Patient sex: F
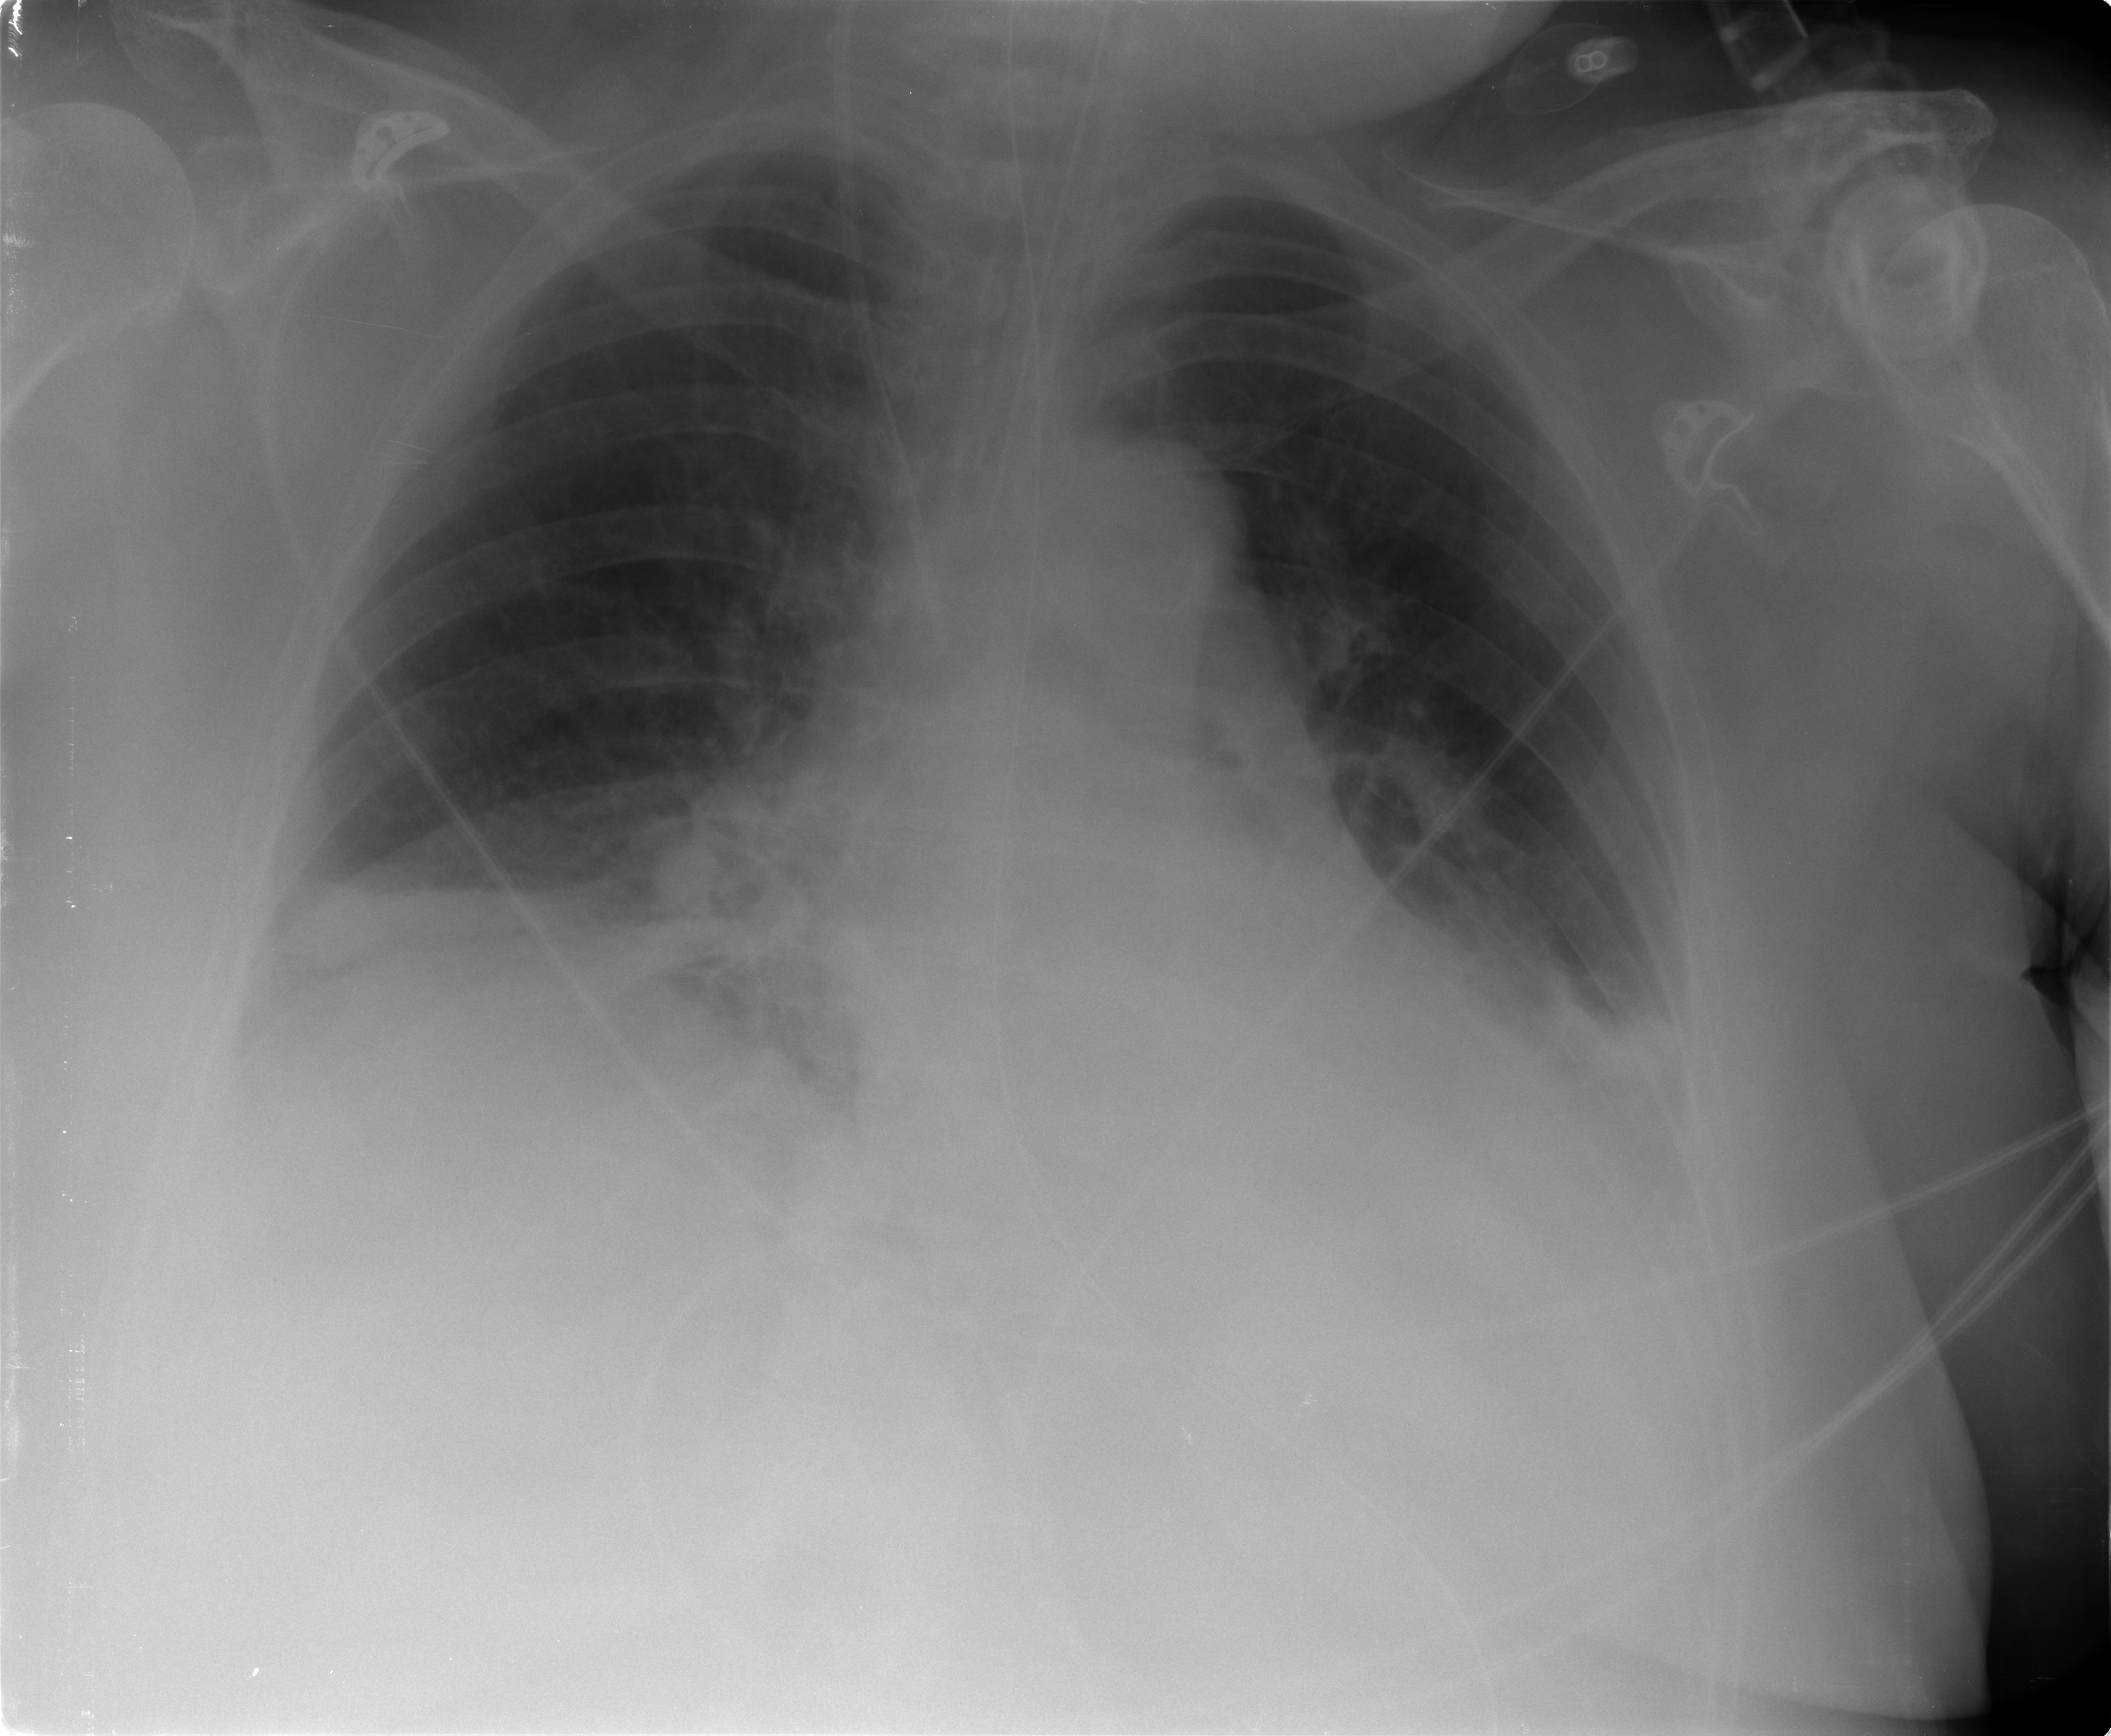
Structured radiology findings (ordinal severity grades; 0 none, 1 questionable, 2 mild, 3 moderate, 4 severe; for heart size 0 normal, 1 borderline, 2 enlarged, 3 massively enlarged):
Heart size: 2
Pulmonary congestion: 2
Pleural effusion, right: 2
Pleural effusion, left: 2
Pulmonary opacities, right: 2
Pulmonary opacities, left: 2
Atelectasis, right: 2
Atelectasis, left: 2